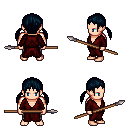
a pixel art fantasy rpg character, male body template, human, light skin, red robe, metal pants, raven twin-tailed hairstyle, spear, four views (front, back, left, right), 2x2 character sprite sheet, small pixel art, hard edges, no anti-aliasing